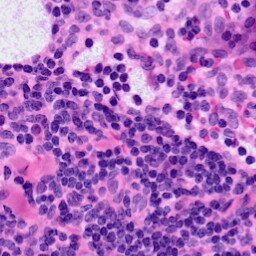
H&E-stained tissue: LymphNode